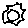
Label: sun